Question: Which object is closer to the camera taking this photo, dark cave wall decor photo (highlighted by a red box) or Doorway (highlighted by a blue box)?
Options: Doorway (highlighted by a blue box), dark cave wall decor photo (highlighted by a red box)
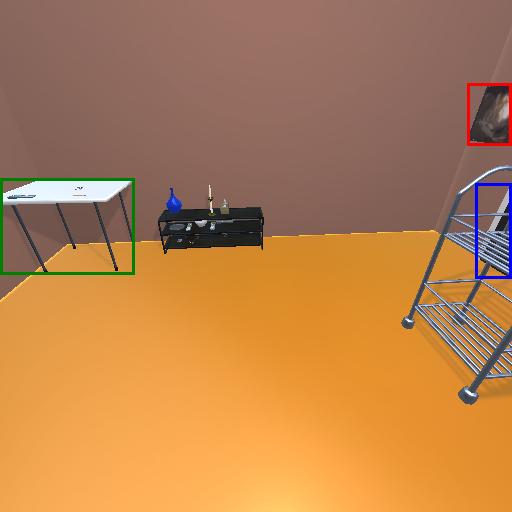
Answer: Doorway (highlighted by a blue box)